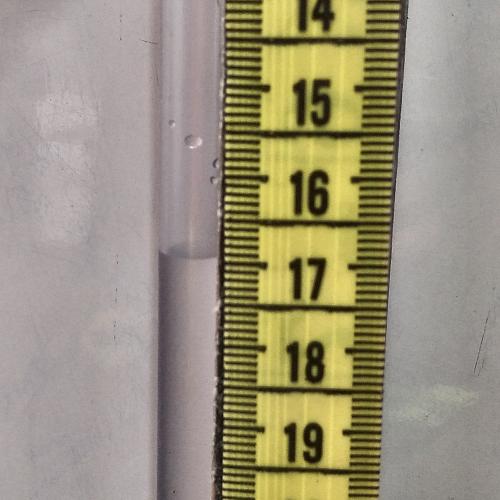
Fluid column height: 16.9 cm